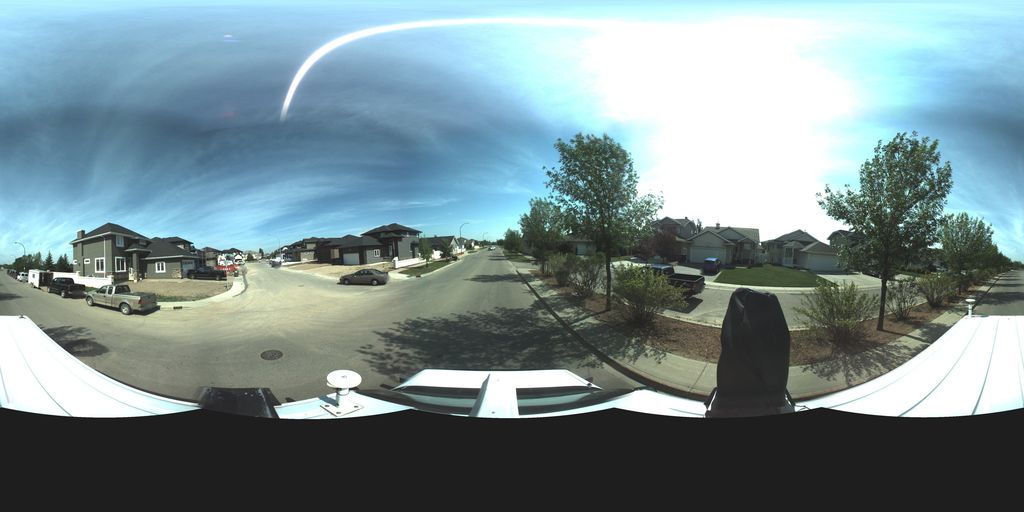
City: saskatoon